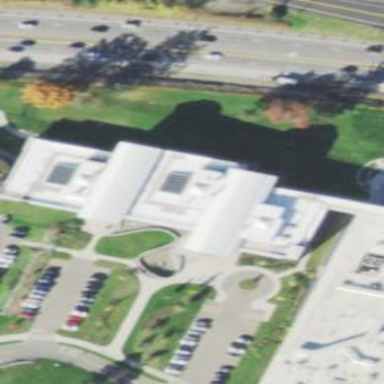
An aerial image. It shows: University building.